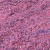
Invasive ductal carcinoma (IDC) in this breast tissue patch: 0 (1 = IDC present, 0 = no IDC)